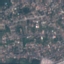
Land use / land cover class: Residential